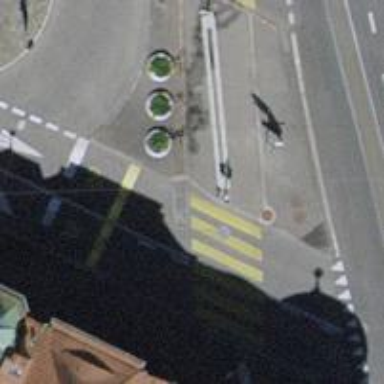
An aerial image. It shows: Kerb barrier.